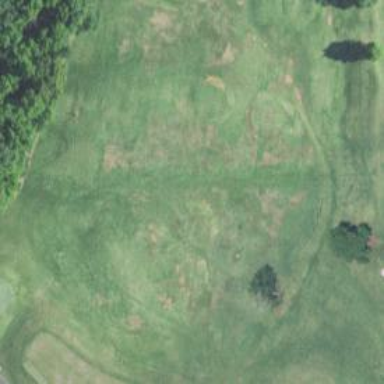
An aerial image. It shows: Driving range for golf on grass.